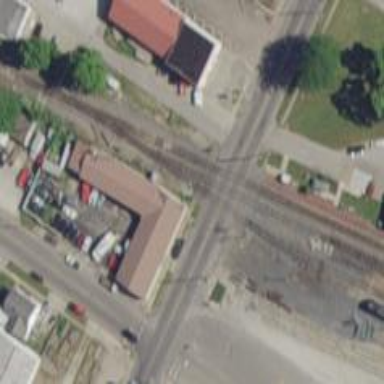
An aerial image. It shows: Railway level crossing.